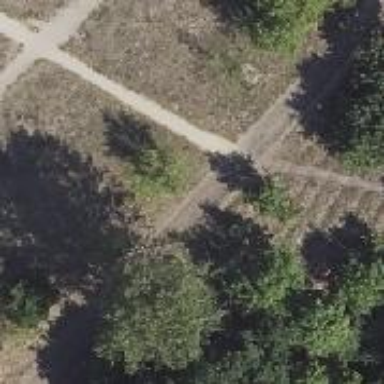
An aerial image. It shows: Dirt path.